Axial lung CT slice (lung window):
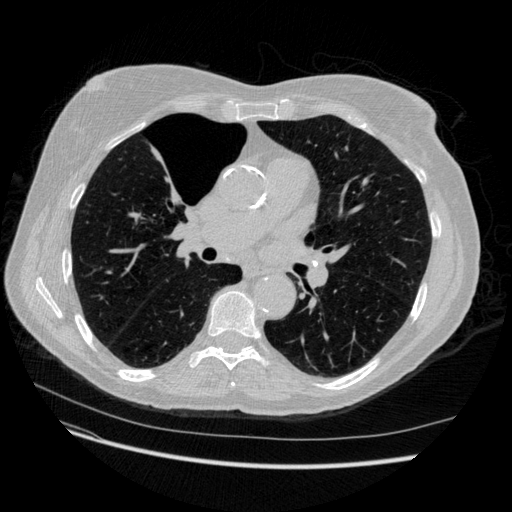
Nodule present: no